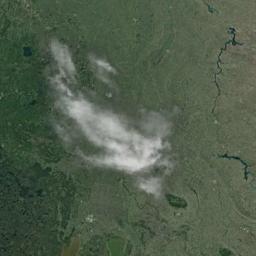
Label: cloud